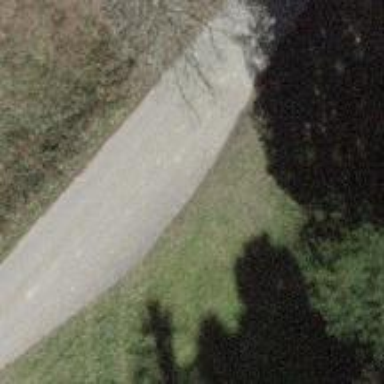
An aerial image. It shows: Passing place on the road.